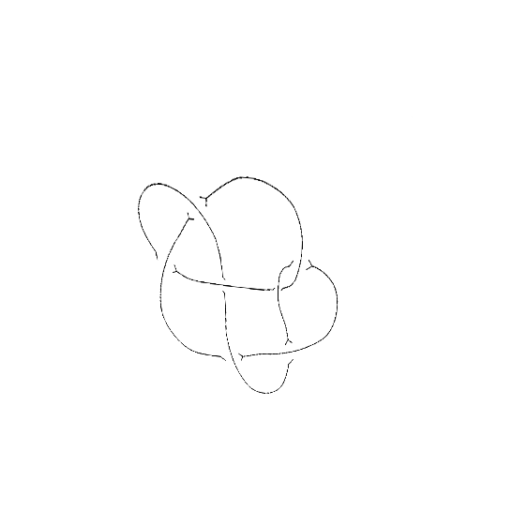
Crossing number: 7